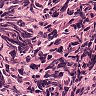
Metastatic tissue present: no